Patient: sex F, age 68
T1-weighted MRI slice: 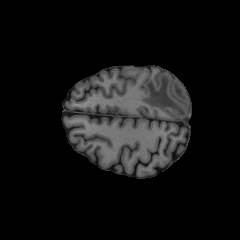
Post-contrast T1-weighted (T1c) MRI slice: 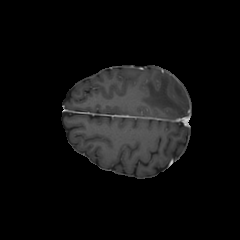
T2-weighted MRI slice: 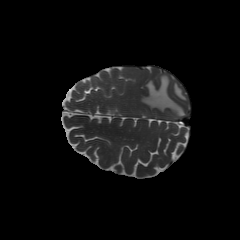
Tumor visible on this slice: yes
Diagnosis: Glioblastoma, IDH-wildtype
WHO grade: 4